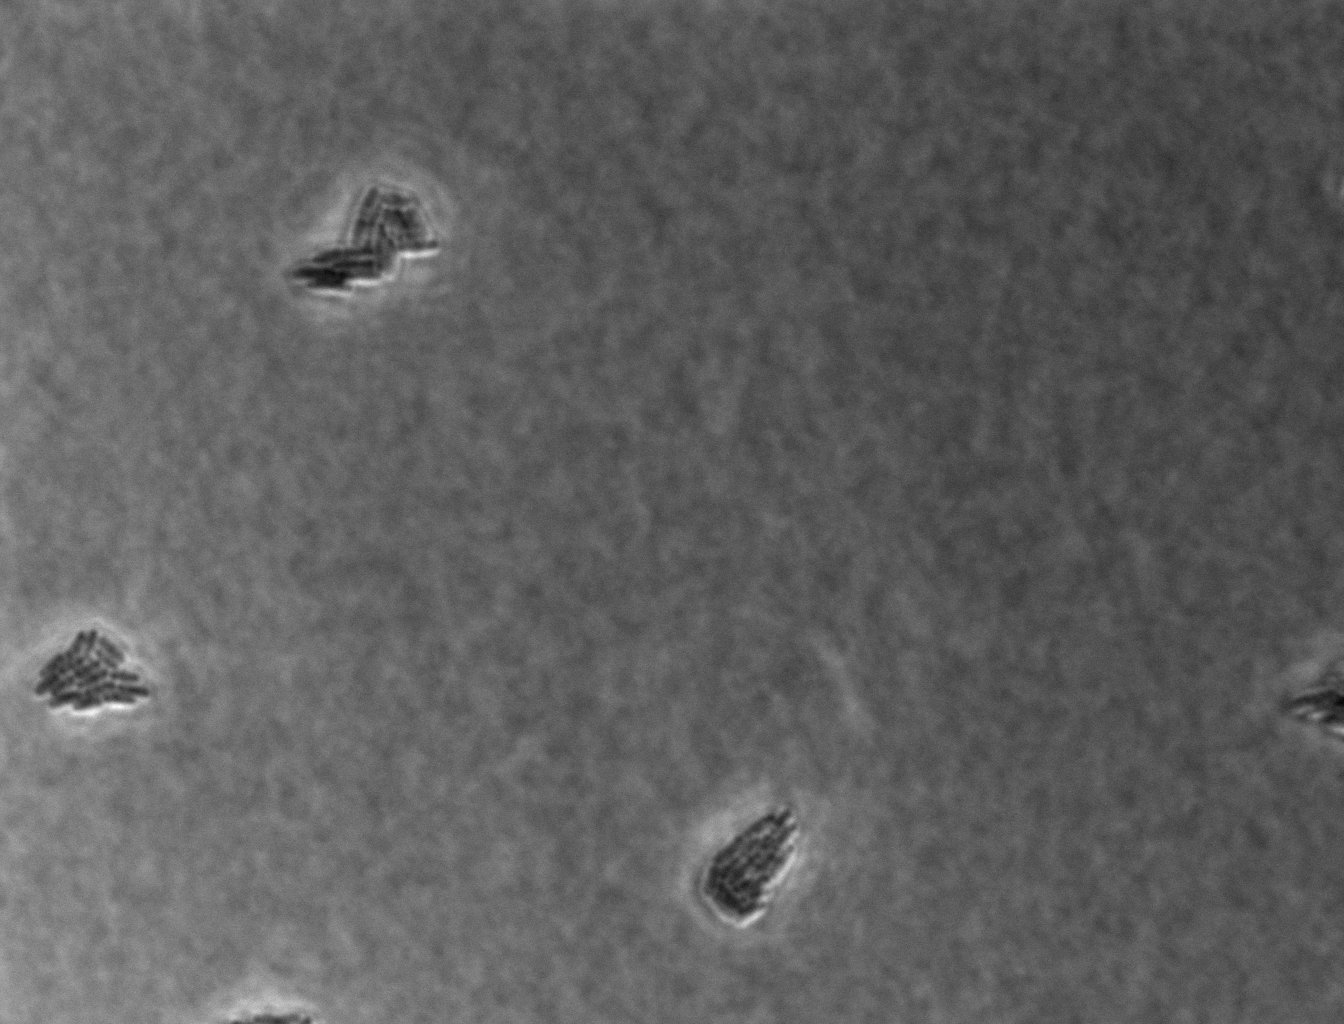
various_fewshot